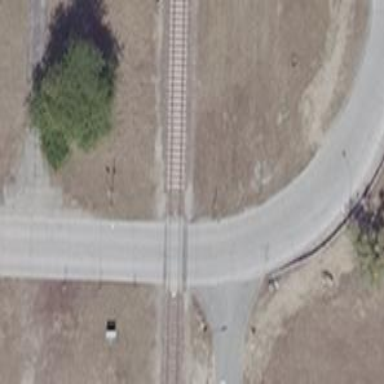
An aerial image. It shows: Level crossing along the railway.